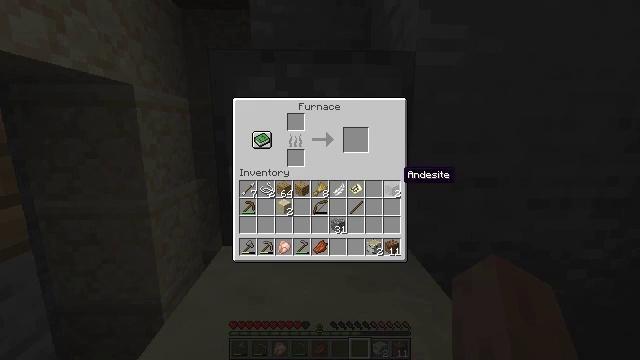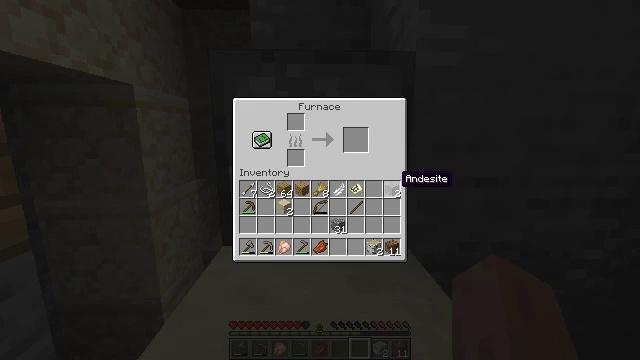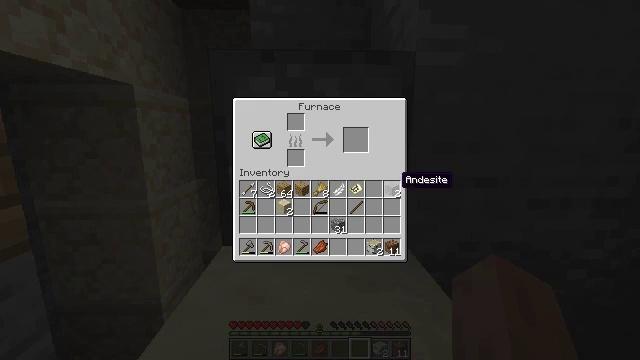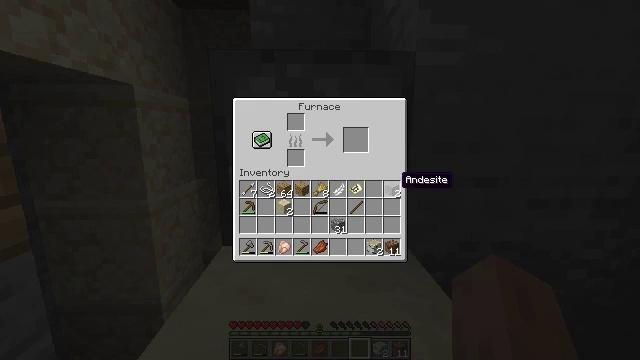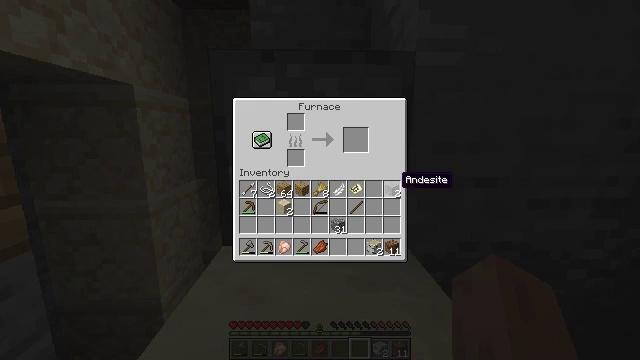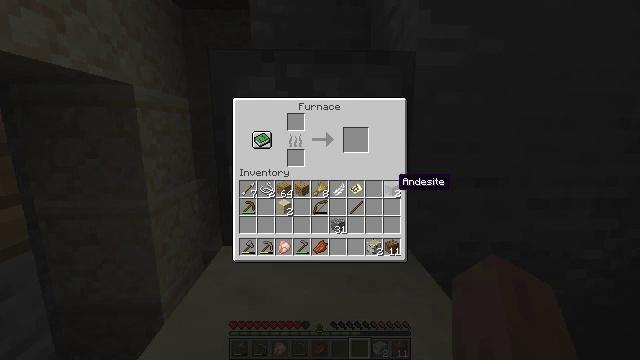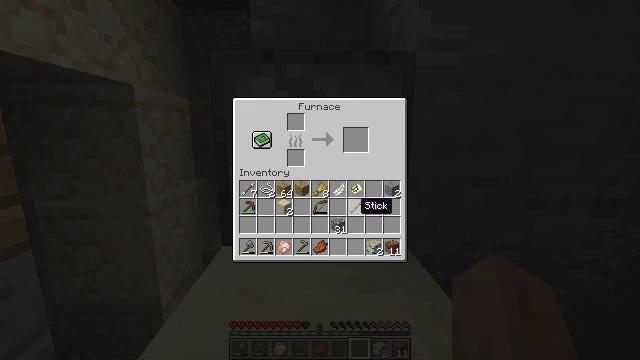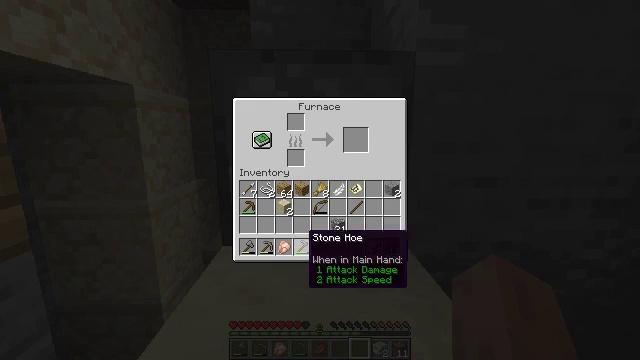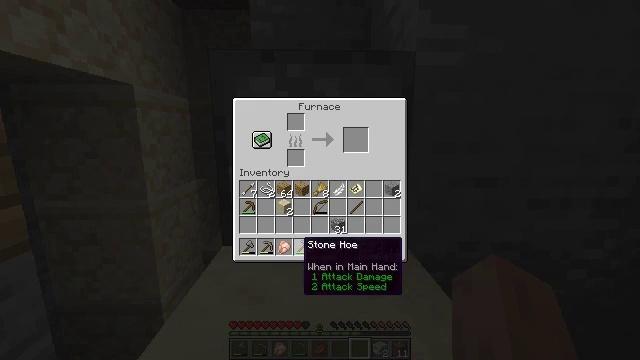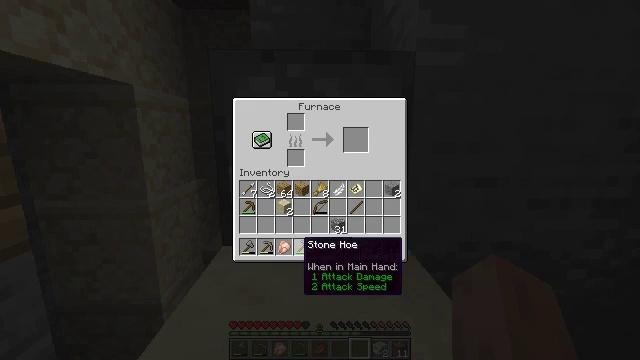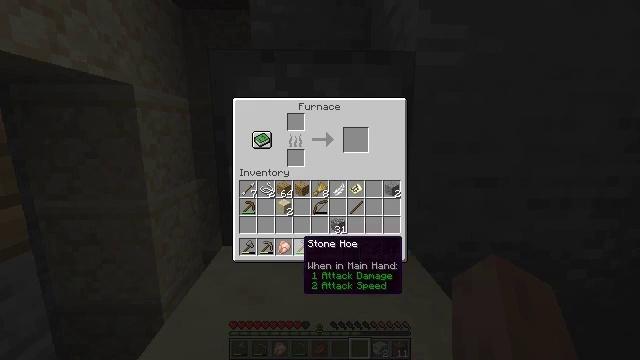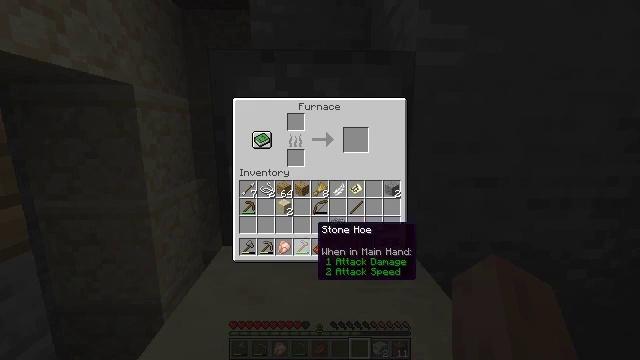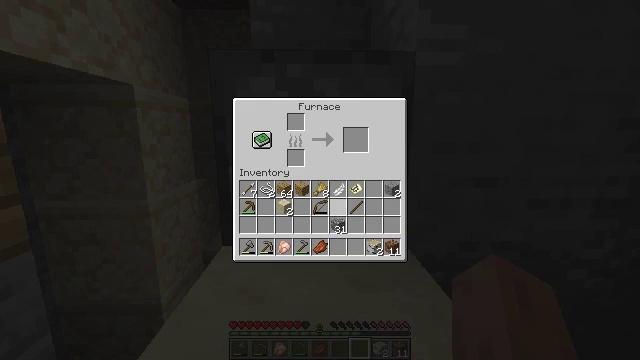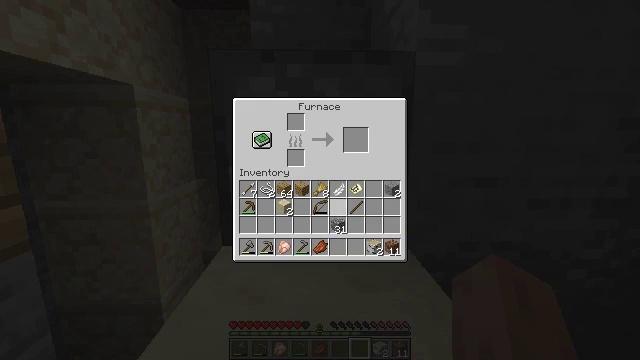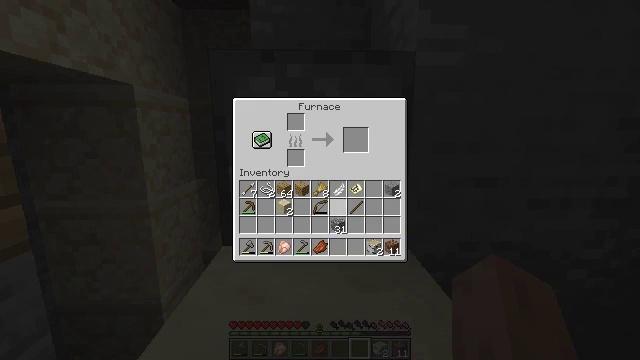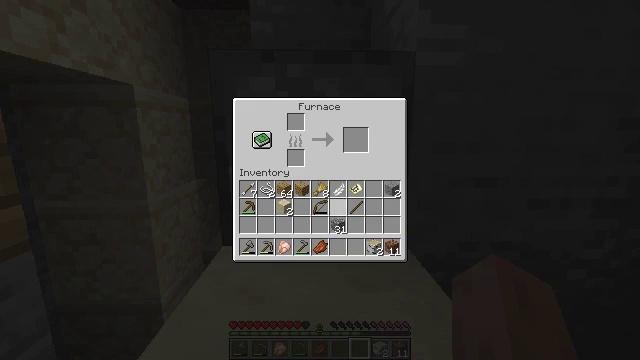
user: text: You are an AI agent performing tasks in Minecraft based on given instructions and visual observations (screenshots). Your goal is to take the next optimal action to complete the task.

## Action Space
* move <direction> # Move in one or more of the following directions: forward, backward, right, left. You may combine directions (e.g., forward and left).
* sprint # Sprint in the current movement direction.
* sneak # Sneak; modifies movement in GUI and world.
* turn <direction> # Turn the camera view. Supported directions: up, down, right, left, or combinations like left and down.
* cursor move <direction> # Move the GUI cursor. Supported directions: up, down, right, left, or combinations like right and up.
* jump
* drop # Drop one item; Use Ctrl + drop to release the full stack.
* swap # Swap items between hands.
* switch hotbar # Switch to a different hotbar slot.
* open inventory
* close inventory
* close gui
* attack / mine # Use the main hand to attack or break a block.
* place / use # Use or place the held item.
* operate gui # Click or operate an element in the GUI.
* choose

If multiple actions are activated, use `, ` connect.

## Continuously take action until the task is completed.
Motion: motion action
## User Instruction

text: craft item air
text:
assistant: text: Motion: sneak
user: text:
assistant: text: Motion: sneak
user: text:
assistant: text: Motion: sneak
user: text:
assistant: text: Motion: sneak
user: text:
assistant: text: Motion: sneak
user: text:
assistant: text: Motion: sneak, cursor move left and down
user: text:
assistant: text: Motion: sneak, cursor move left and down
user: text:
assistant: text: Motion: sneak
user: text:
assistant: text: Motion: sneak
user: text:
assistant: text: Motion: sneak
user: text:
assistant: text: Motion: sneak, cursor move right and up
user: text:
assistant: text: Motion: sneak, cursor move right and up
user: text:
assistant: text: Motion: sneak, cursor move right and up
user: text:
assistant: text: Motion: sneak
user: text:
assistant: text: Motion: sneak
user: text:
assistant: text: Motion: sneak, cursor move down
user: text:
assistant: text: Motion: sneak, cursor move left and down
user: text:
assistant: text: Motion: sneak
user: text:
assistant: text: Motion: sneak, cursor move left
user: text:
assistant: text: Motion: sneak, cursor move left
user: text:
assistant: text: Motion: sneak, cursor move left
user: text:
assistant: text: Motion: sneak, cursor move left
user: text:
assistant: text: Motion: sneak
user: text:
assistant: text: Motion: sneak
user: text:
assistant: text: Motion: sneak, cursor move up
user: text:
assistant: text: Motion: sneak
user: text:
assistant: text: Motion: sneak
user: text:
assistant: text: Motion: sneak
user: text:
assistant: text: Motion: sneak
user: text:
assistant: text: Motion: sneak